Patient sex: M
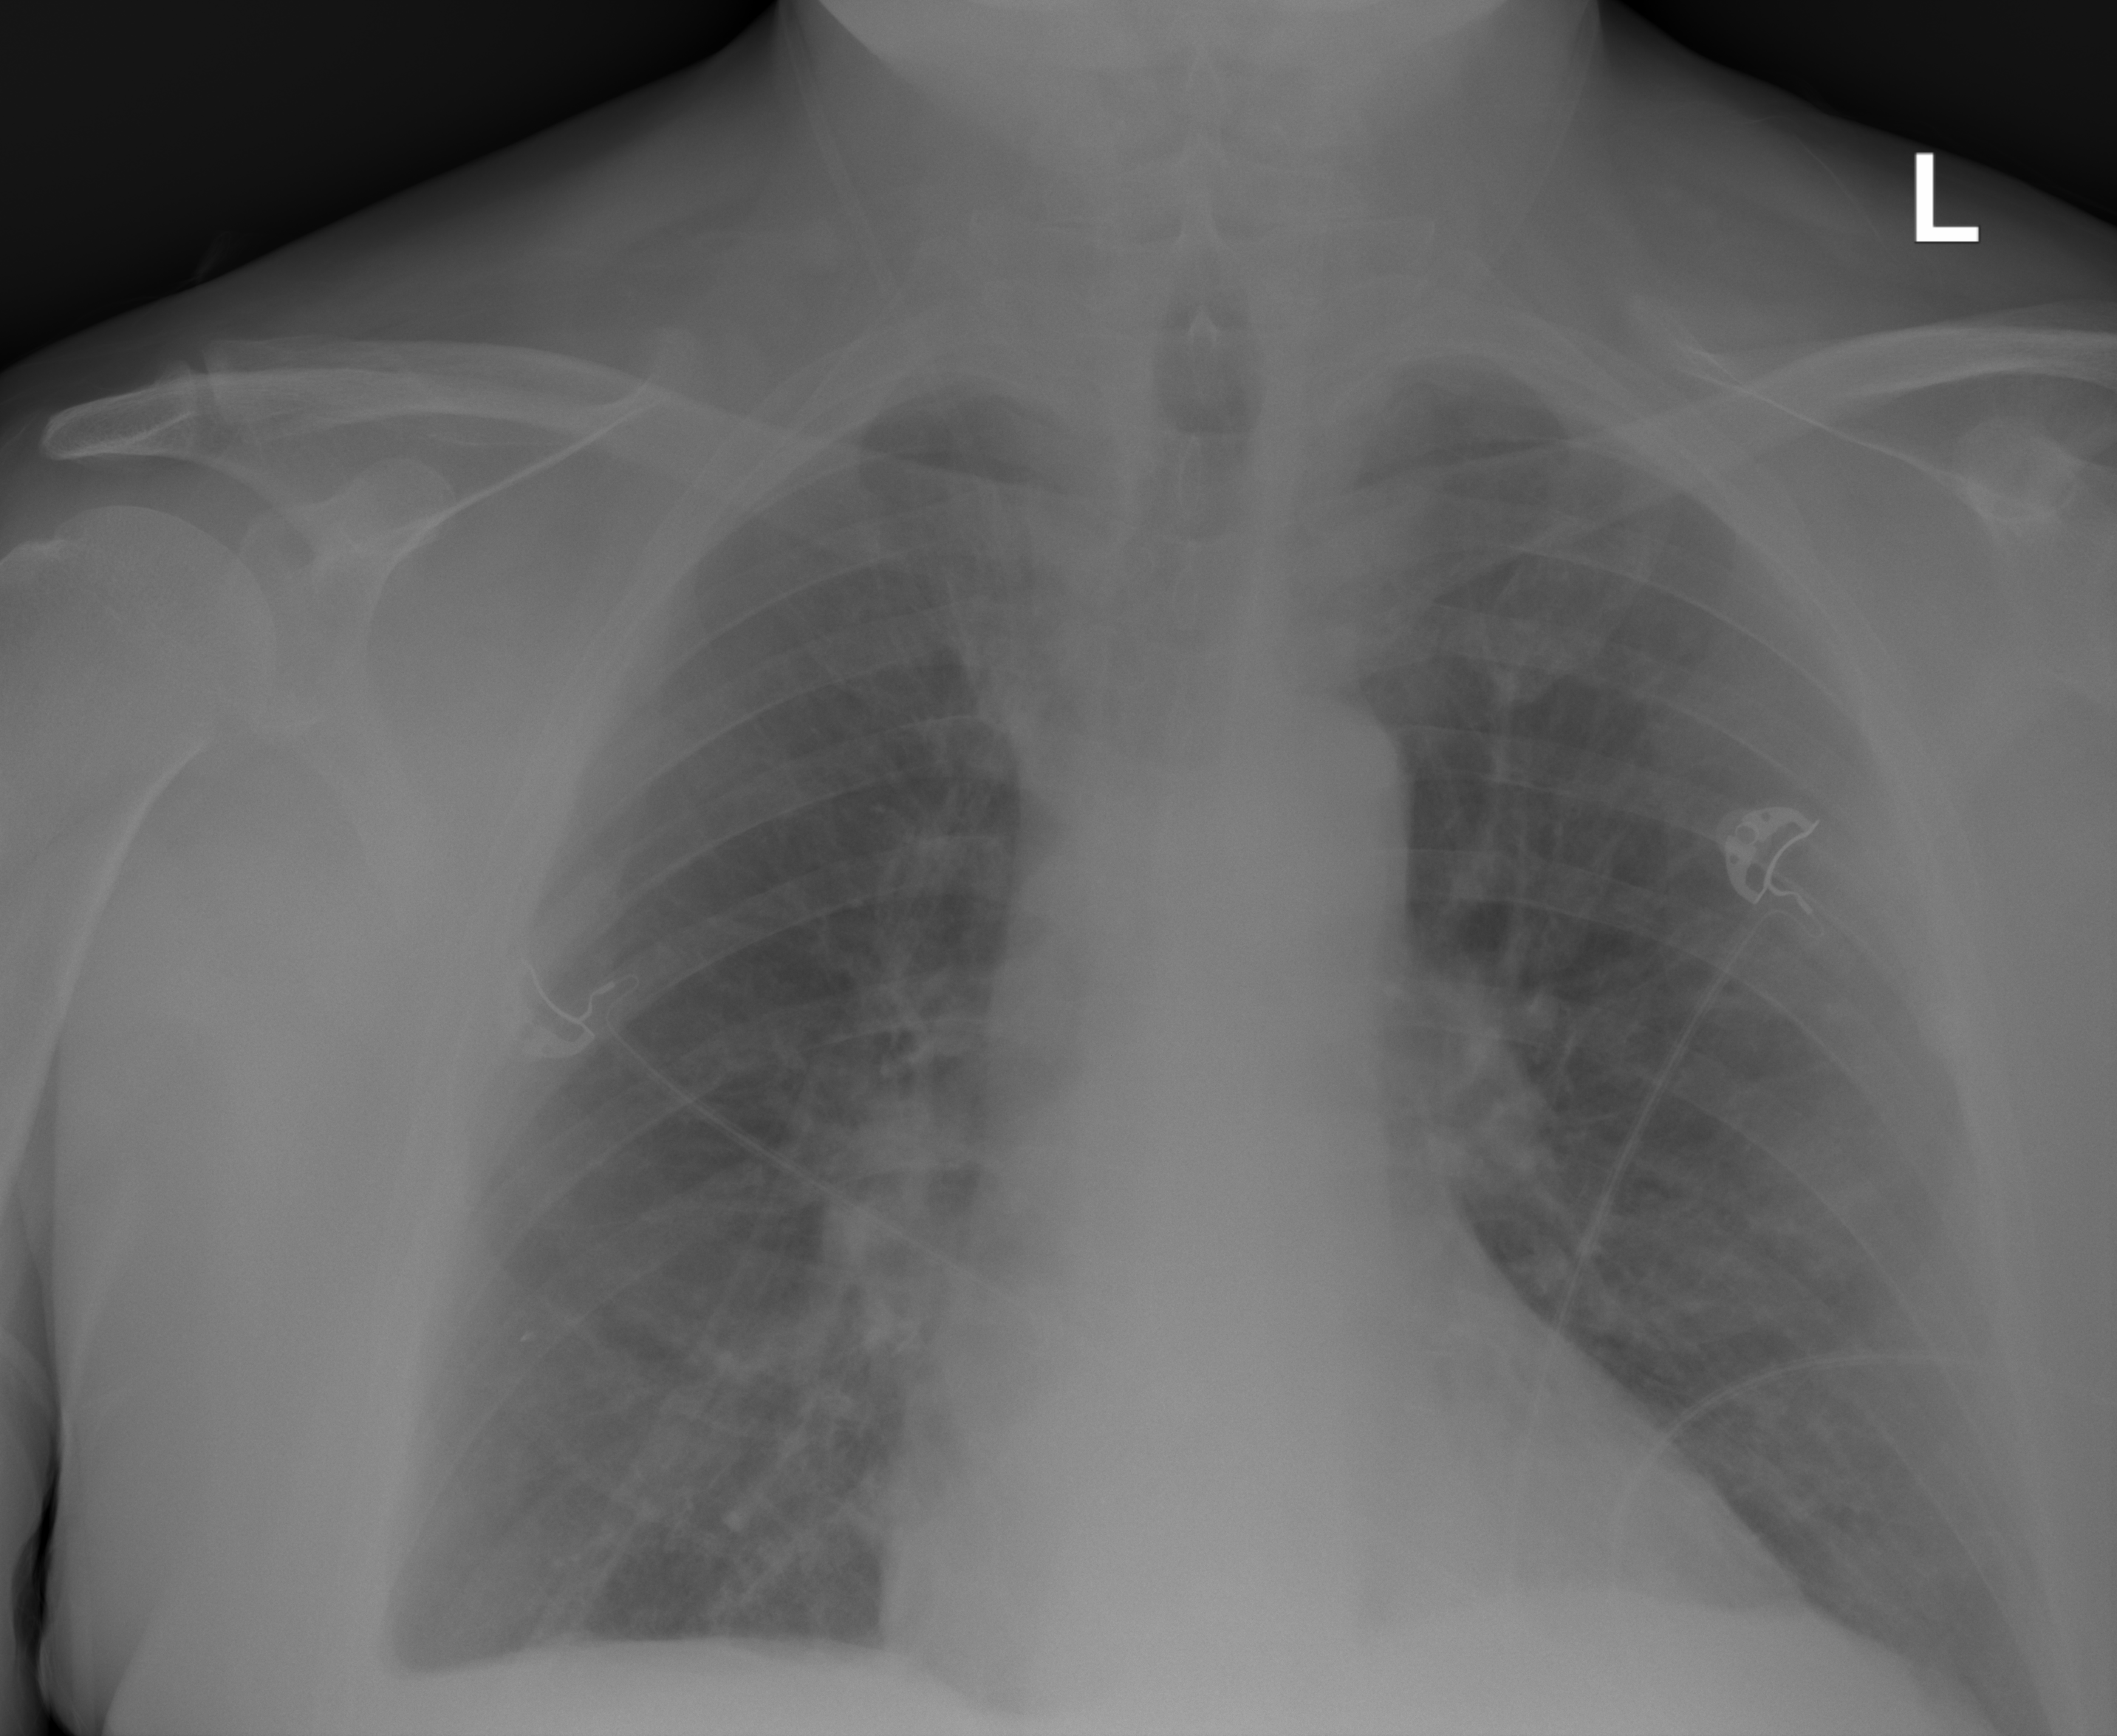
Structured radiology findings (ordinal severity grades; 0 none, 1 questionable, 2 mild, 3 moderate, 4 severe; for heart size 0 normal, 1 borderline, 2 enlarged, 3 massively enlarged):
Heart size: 0
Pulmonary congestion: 0
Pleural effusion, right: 2
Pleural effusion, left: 0
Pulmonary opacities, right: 2
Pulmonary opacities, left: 0
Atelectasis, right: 0
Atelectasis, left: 0